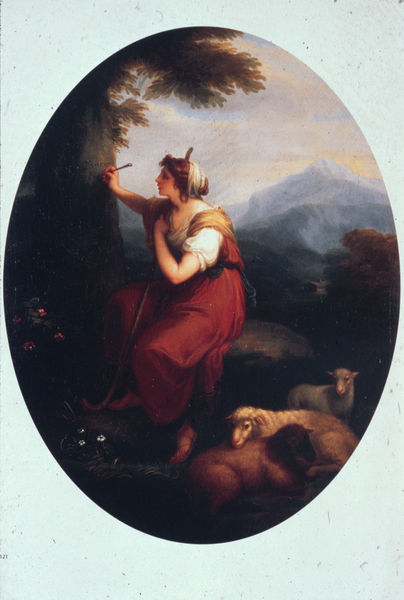
Titel: Erminia
Künstler: Angelika Kauffmann
Standort: Schleswig
Institution: Schleswig-Holsteinisches Landesmuseum Schloss Gottorf
Schlagwörter: baum, berg, blau, blätter, dunkel, felsen, gemälde, hand, himmel, laub, schatten, umhang, weiß, wolken, bäume, gelb, grün, landschaft, sitzen, abend, blume, blumen, frankreich, frau, grau, hut, kleid, licht, profil, zeichnung, ausblick, blüte, gürtel, haus, rosen, rot, tier, tiere, tuch, wolke, malerei, richter, gesicht, mensch, messer, stein, bild, horn, hände, porträt, öl, baumstamm, dämmerung, ferne, horizont, natur, weide, weite, busch, hütte, gewand, haare, klassizismus, wald, kreis, oval, rund, stock, tondo, aussicht, liebe, liegen, italien, stab, bäuerin, berge, fels, gebirge, gipfel, herde, idylle, rast, haarband, romantik, sitzende, inschrift, maler, malerin, muse, nagel, nazarener, abendrot, blühen, lamm, schaf, antike, idyll, tanne, allegorie, kunst, künstlerin, malen, personifikation, pinsel, stift, zeichnen, schreiben, romantisch, rinde, feuerbach, baumrinde, griffel, schafe, hirte, hirtin, hüten, schaaf, schaafe, schäfer, schäferin, schaft, pfeil, deutschrömer, himmelw, angelika kauffmann, kauffmann, poesie, dibutades, einritzen, faltenb, fells, ritzen, schaffe, umhand, natru, fra, olken, lantur